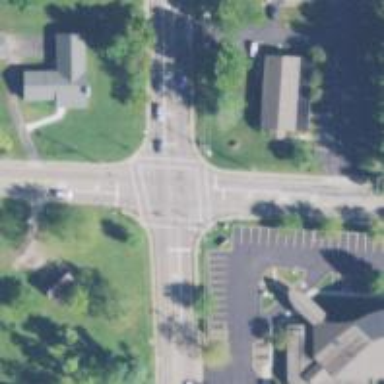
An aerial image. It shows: Marked crossing on the road.